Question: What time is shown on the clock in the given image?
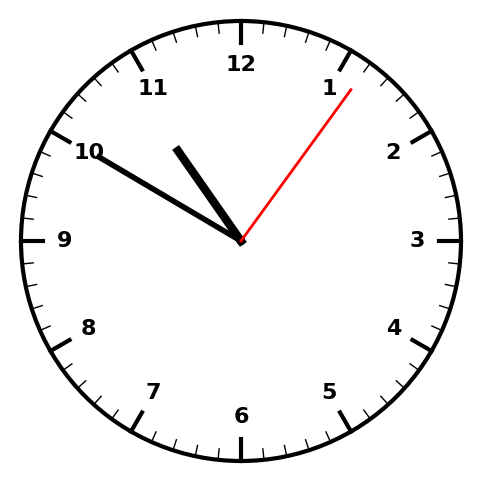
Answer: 10:50:06